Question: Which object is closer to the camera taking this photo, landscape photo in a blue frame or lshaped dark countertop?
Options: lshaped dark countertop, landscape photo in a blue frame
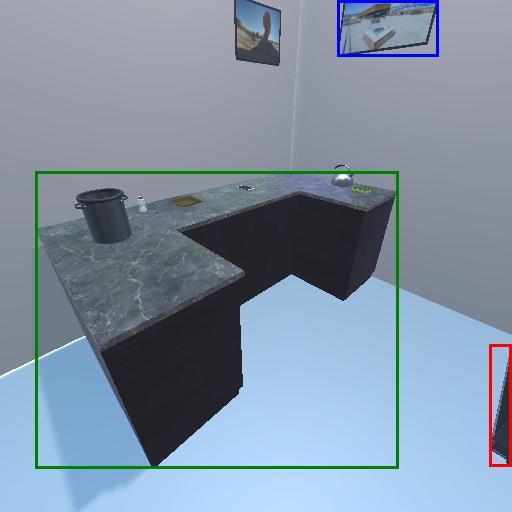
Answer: lshaped dark countertop